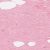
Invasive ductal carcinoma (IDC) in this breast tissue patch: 0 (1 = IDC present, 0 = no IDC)